Question: I need to create logger type screen having white background. Firstly I am thinking to prepare with static data. Can you please help me how to do that using jQuery mobile? Actually I need to show server data here now till now I am thinking to only work with static data. How to make this (red round) screen?

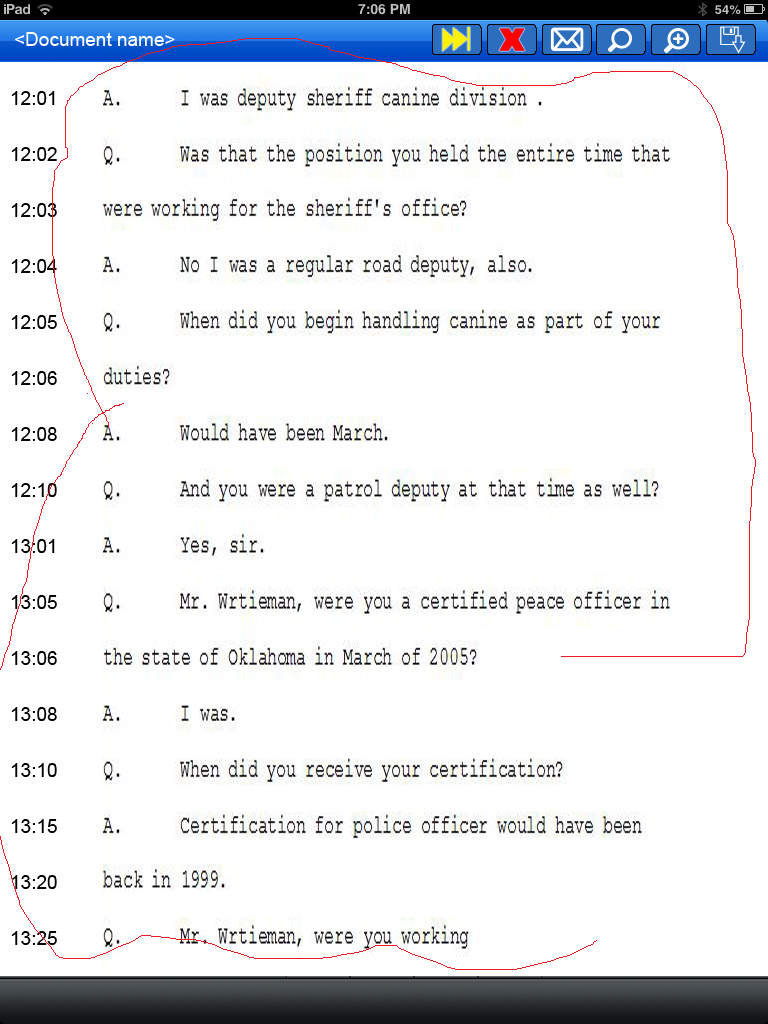
Answer: If you want the background to be white you can either add it
yourself (custom css) and use the keyword !important so it will override jquery mobile,
either add 'data-theme="d"' to your 'data-role="page"' div